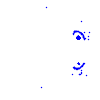
Particle: pion